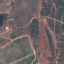
Land use / land cover: HerbaceousVegetation